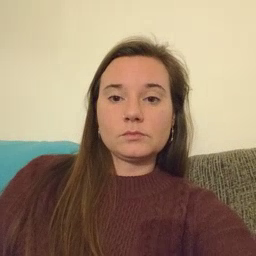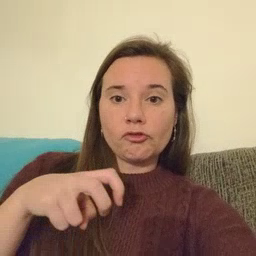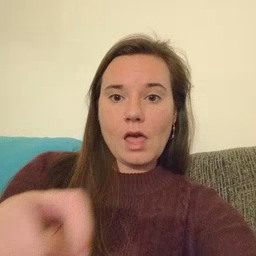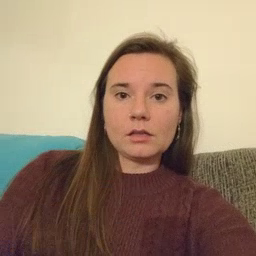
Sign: ride